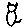
Label: cat